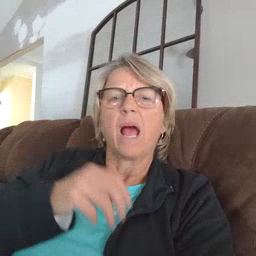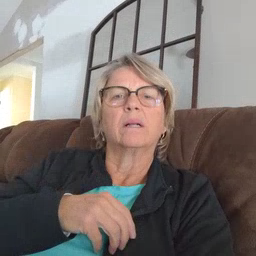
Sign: mad